Question: Suppose In my app I have two textview, first one name is 'ViewText' and the second one is 'WordCount'.
I want to show some text in 'ViewText' and 'WordCount' shows how many words in 'ViewText'.

How can I count words in textview in Android Studio?
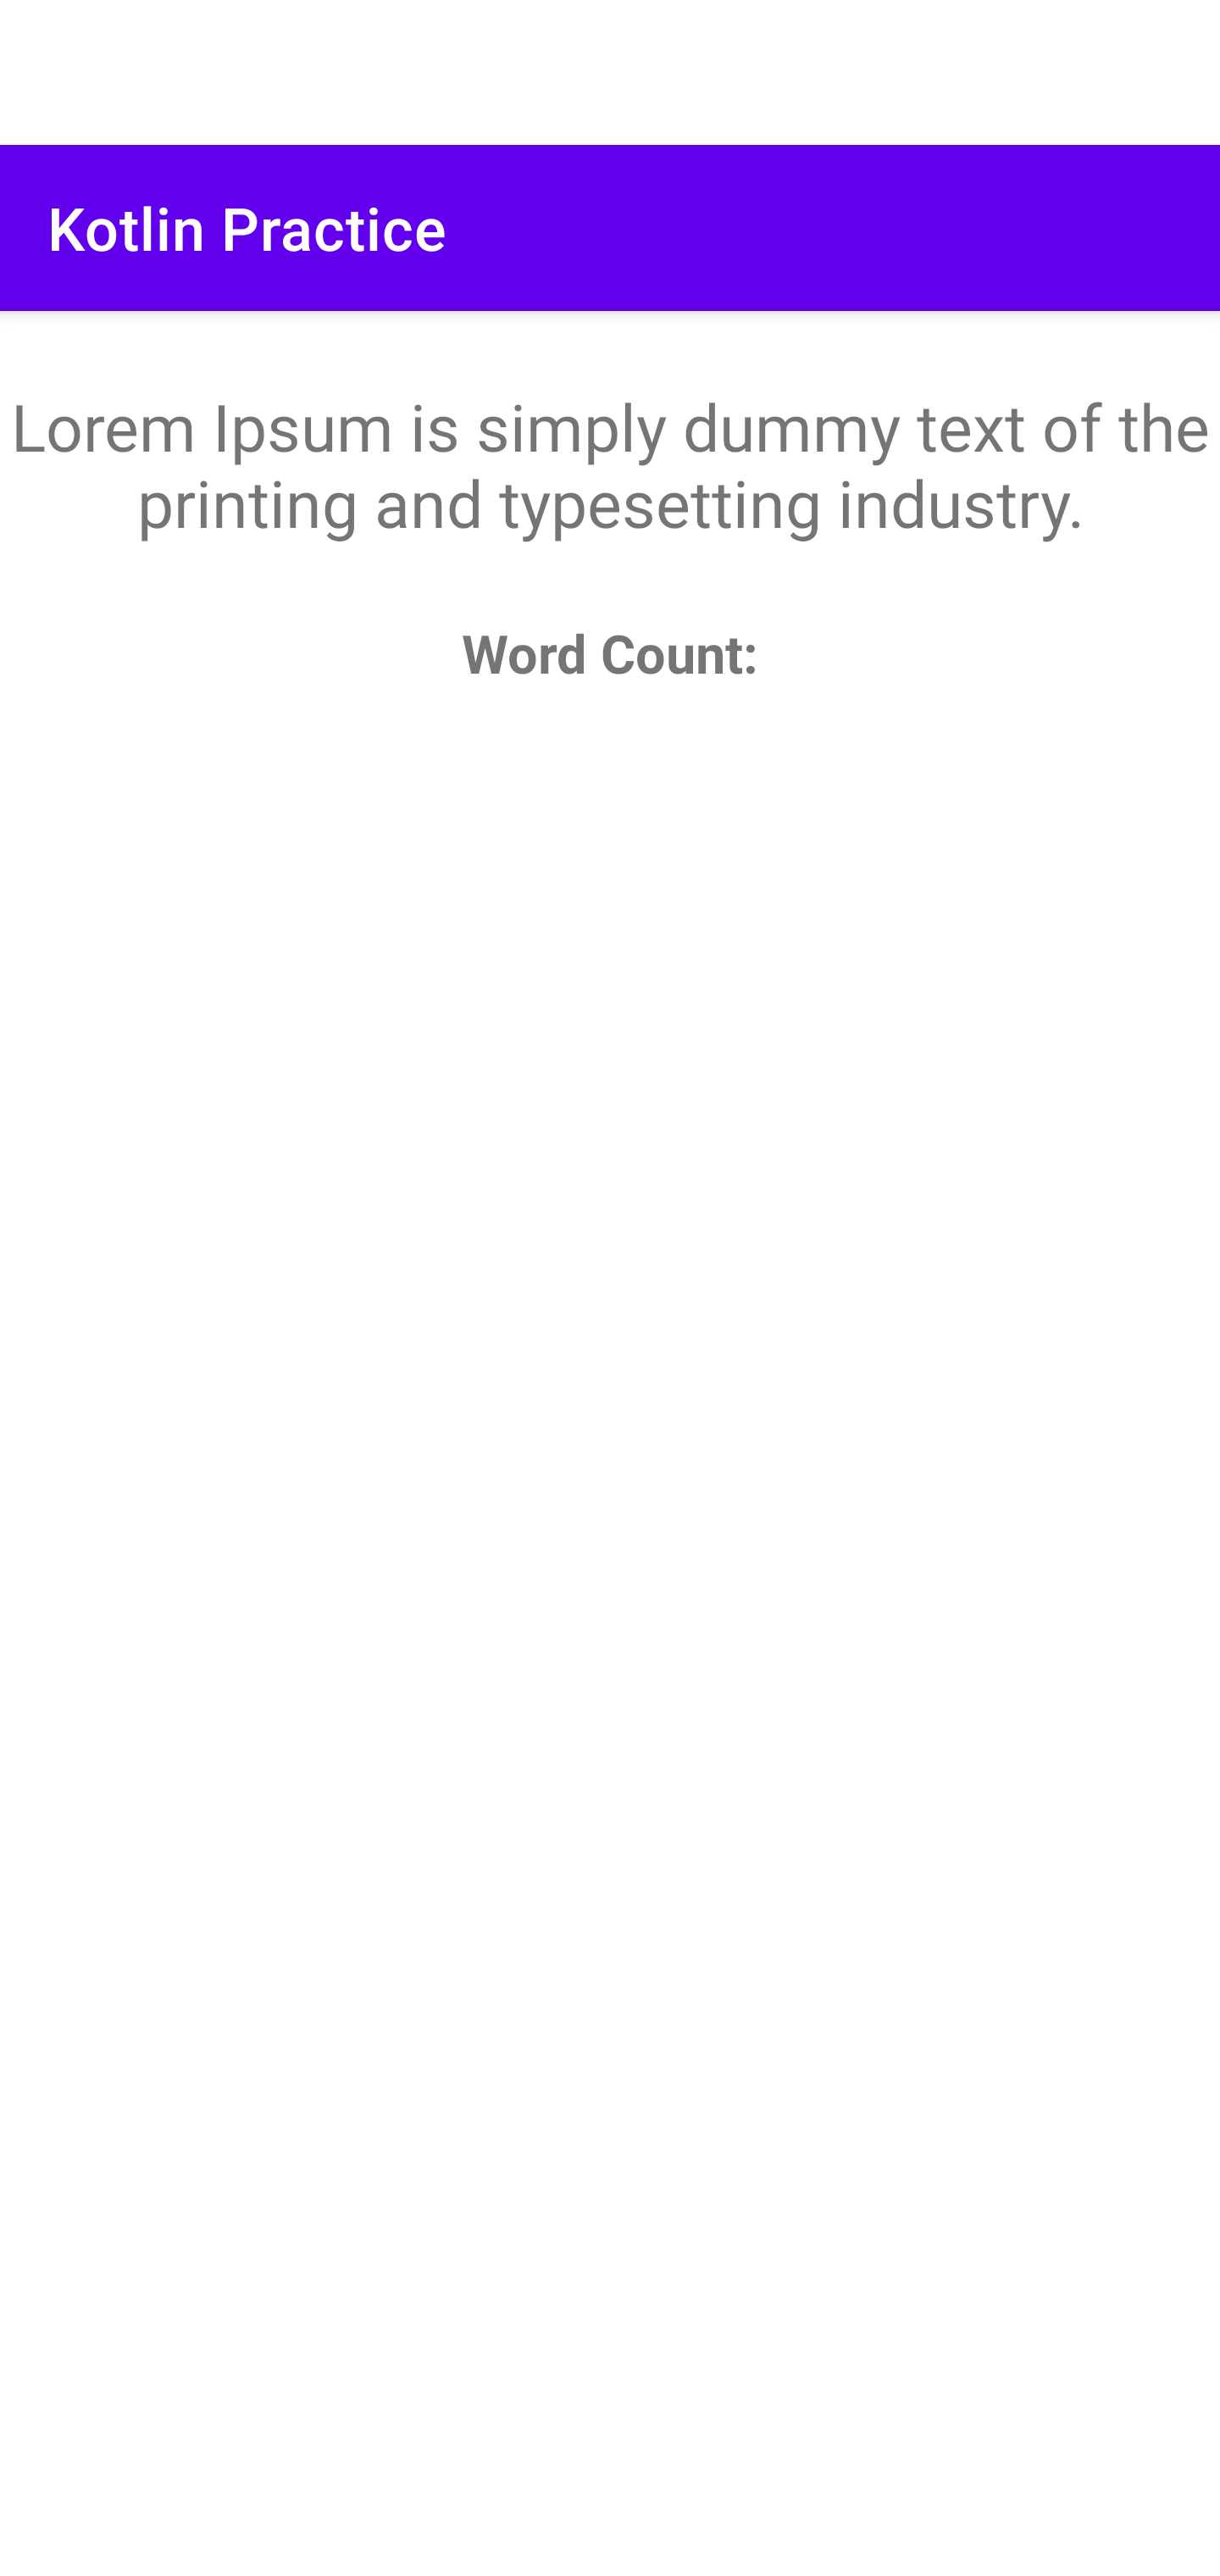
Answer: Try this one
'''
val words = "Hi this is sentence for counting words"
var totalCount = words.split("\s+".toRegex()).size
println(totalCount)
'''